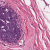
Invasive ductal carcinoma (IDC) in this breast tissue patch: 0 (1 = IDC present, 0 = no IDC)